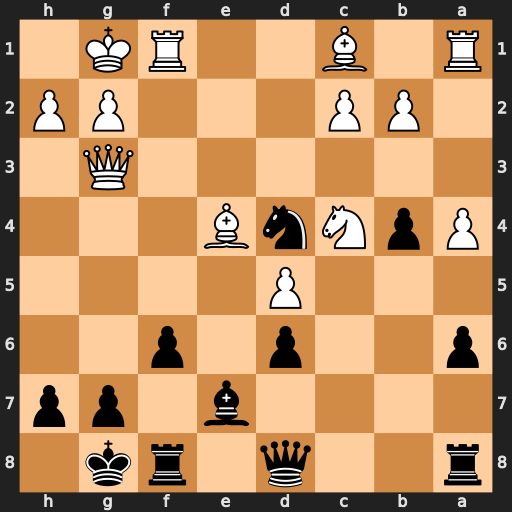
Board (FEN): r2q1rk1/4b1pp/p2p1p2/3P4/PpNnB3/6Q1/1PP3PP/R1B2RK1
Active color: b
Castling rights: -
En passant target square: -
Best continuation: Ne2+ Kh1 Nxg3+